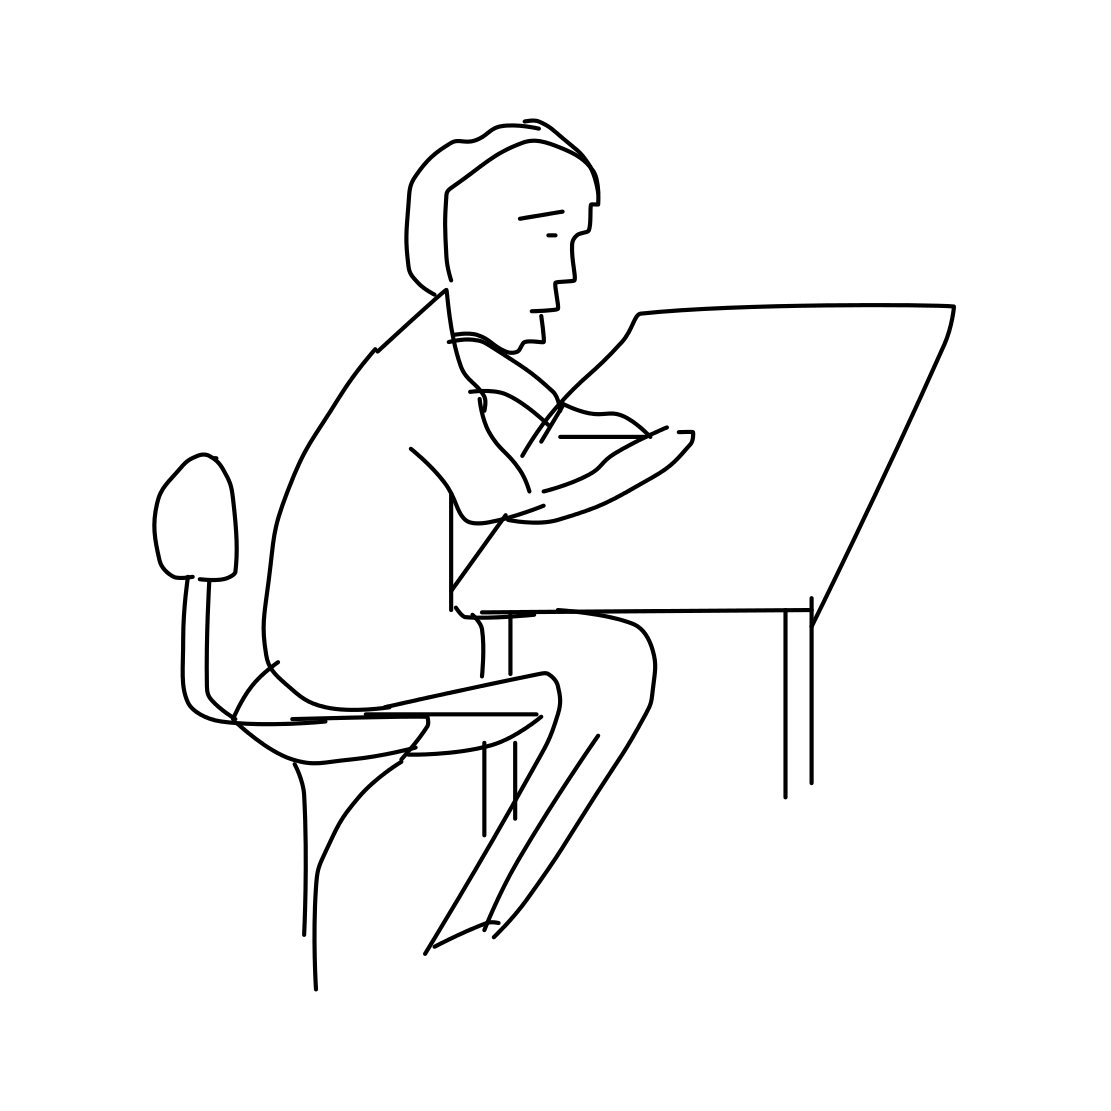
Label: person sitting